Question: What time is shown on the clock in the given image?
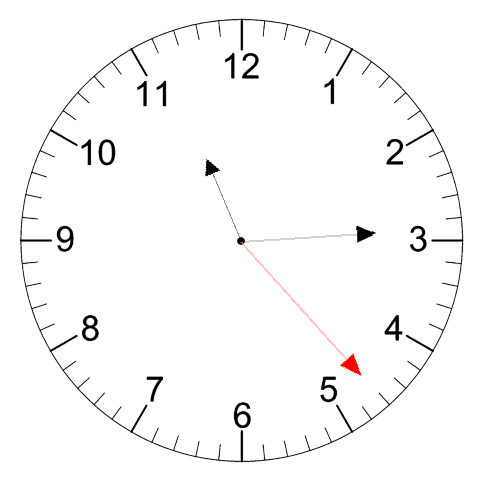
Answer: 11:14:23